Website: macys
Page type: customer-info-address
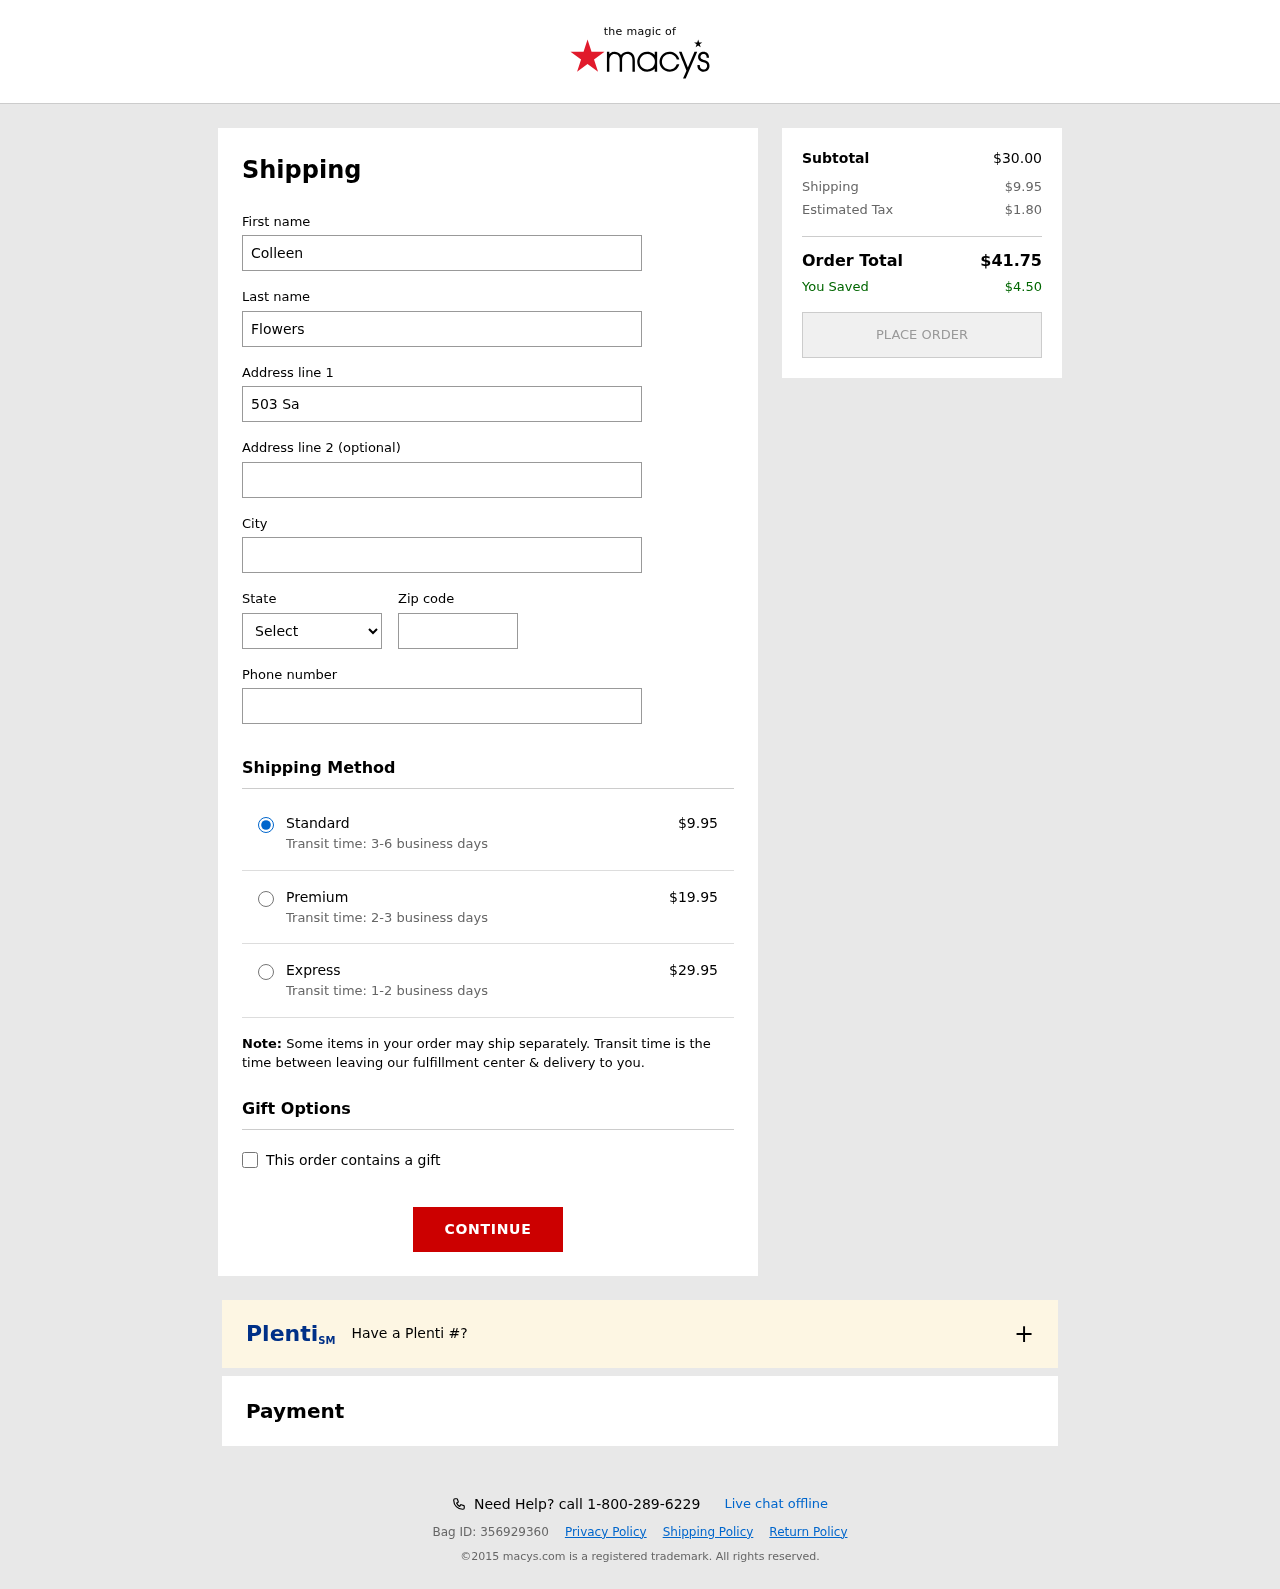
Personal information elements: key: PII_CITY
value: Lake Jessica
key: PII_FIRSTNAME
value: Colleen
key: PII_LASTNAME
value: Flowers
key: PII_PHONE
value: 3037196472
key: PII_POSTCODE
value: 11847
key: PII_STATE_ABBR
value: AR
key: PII_STREET
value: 503 Sarah Plaza
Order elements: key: ORDER_SHIPPING_COST
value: $9.95
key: ORDER_SHIPPING_COST_PREMIUM
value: $19.95
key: ORDER_SHIPPING_COST_EXPRESS
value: $29.95
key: ORDER_SUBTOTAL
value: $30.00
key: ORDER_TAX
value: $1.80
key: ORDER_TOTAL
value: $41.75
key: ORDER_SAVINGS
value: $4.50